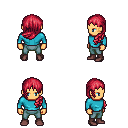
a pixel art fantasy rpg character, male body template, human, tanned skin, teal long-sleeve shirt, teal pants, ruby red left-swept hairstyle, maroon shoes, four views (front, back, left, right), 2x2 character sprite sheet, small pixel art, hard edges, no anti-aliasing